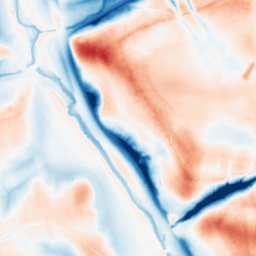
Category: trend_removal
Decomposition family: local_polynomial
Decomposition parameters: window_size: 51
degree: 1
Upsampling method: cubic_mitchell
Upsampling parameters: scale: 2
Upsampling scale: 2